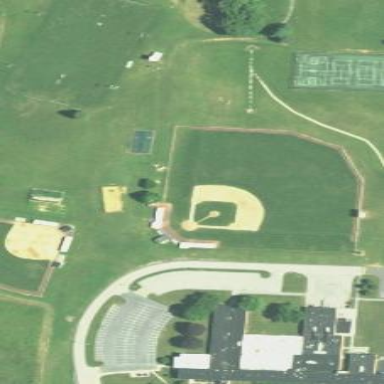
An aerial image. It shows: Baseball pitch for leisure land activities.